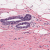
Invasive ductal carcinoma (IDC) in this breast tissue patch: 0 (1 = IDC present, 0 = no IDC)